Question: I am invoking one popup window when user clicking on table row...

The entire row is click-able area to invoke the popup window. The code I have written for the stuff is:
'''
$('.assignPanel tbody.contentRows tr').on('click', function () {
$('.sliderPanel1').show();
});
'''
It is working very fine. No issues.
The issue i am facing is, when user clicks on links available in the row, lets say 'Gary Horsley' where i have marked blue color border, the popup window should not get opened up.
And also, when clicking on the 'Gary Horsley' link, have to open another kind of popup window. How can I do that? I heard that ':not' method will help to get this work done. I tried but I messed up. Could anyone of help me out in this regard?
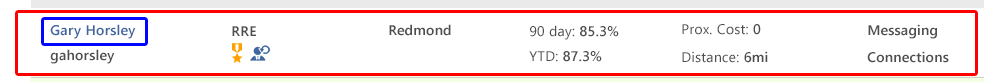
Answer: You need to stopPropagation in child click elements click and write the required code to open popup:
'''
$(".assignPanel tbody.contentRows tr *").click(function(e) {
e.stopPropagation();
//show another pop up
});
'''